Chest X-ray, AP view. Patient: 58 years old, sex F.
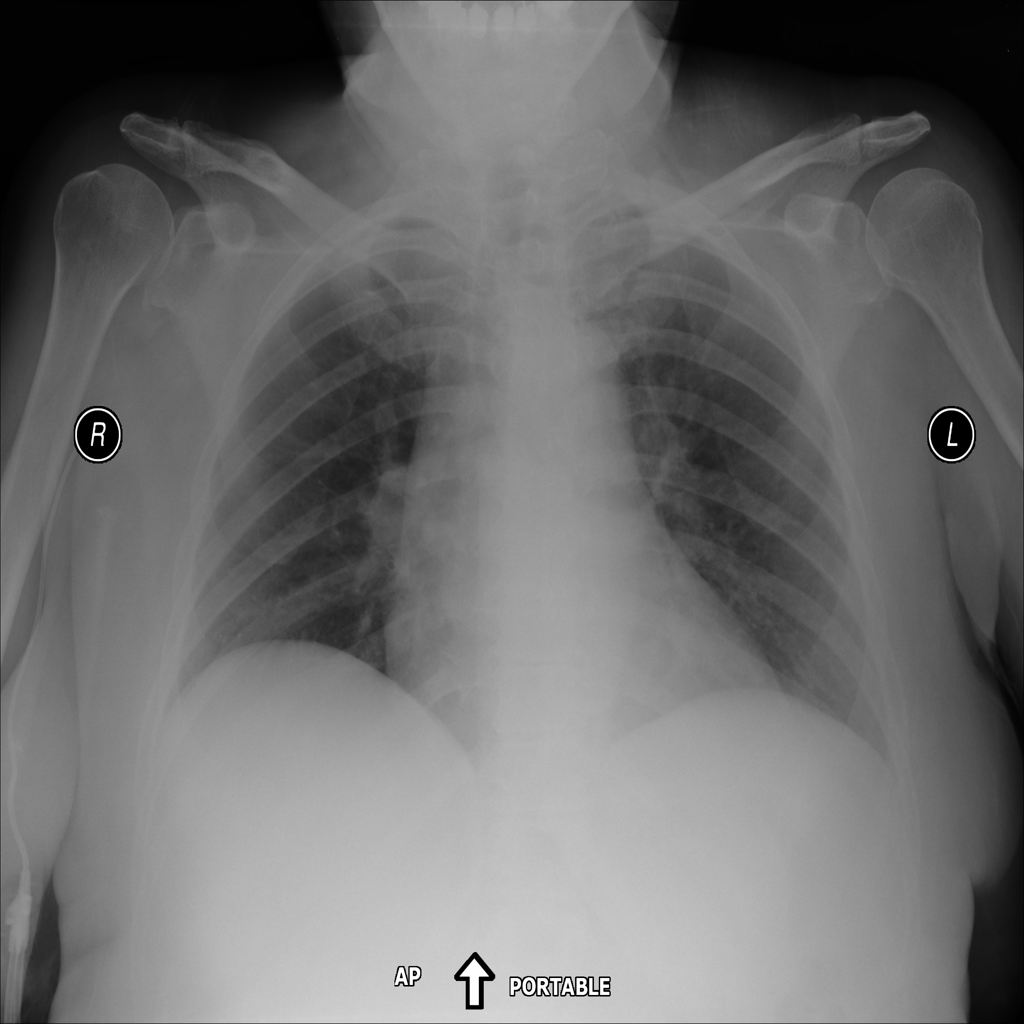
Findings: No Finding